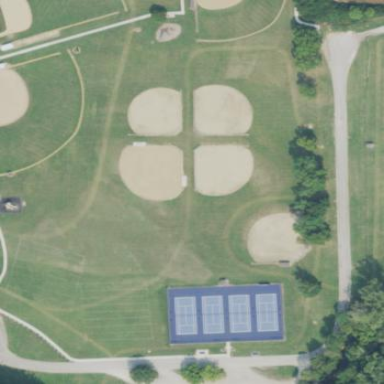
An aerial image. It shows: Baseball pitch for leisure and sports activities.